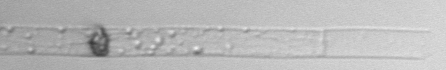
Label: Dactyliosolen_blavyanus